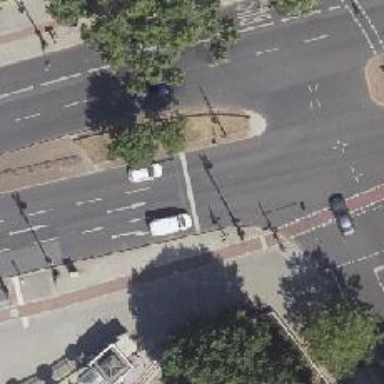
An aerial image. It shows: Secondary road with asphalt surface and cycle track on the right.